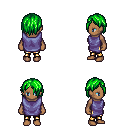
a pixel art fantasy rpg character, female body template, human, dark skin, chain tabard jacket, gold greaves, green bangs hairstyle, four views (front, back, left, right), 2x2 character sprite sheet, small pixel art, hard edges, no anti-aliasing